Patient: sex M, age 57
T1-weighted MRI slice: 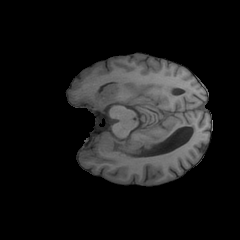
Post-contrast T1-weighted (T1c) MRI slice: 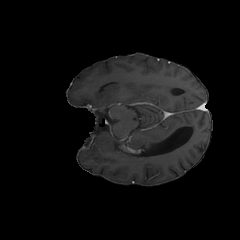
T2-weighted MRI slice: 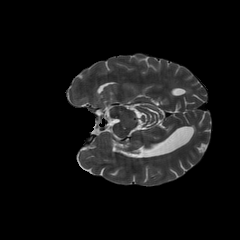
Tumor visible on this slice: no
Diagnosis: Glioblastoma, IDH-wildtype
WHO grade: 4